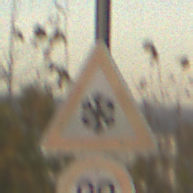
Verkehrszeichen: SchneeOderEisglaette
Zusatzzeichen unten: Geschwindigkeit80
Umgebung: Outdoor, Nature
Tageszeit: SunriseSunset
Wetter: PartlyCloudy
Licht: Natural
Jahreszeit: NotSpecified
Kontrast: LowContrast